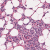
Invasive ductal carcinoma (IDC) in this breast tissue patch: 1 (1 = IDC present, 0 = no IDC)